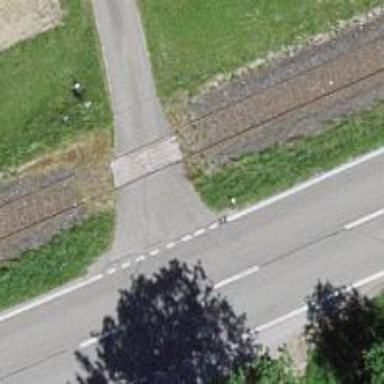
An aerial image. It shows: Level crossing with saltire marking.